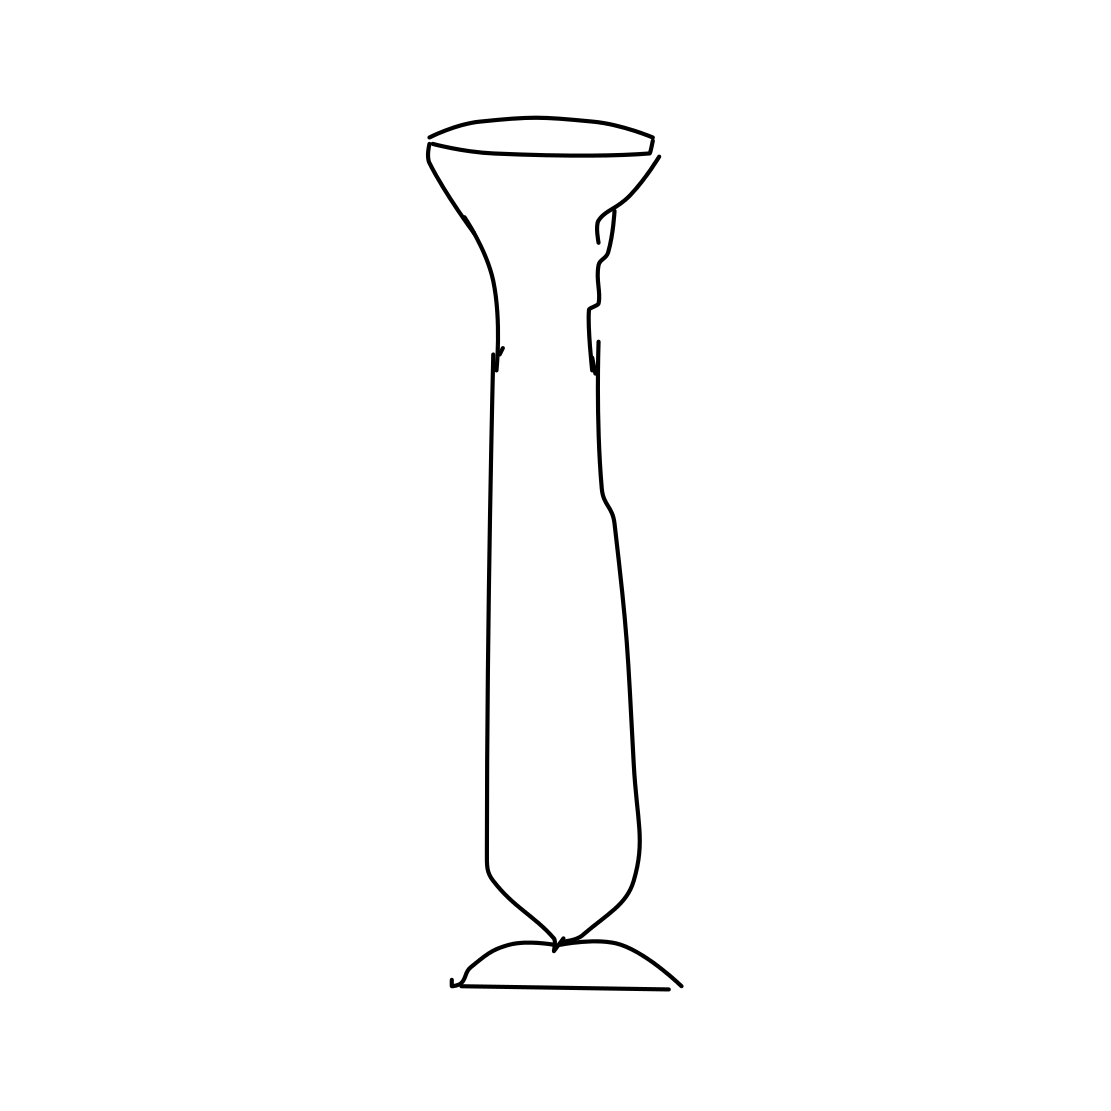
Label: vase